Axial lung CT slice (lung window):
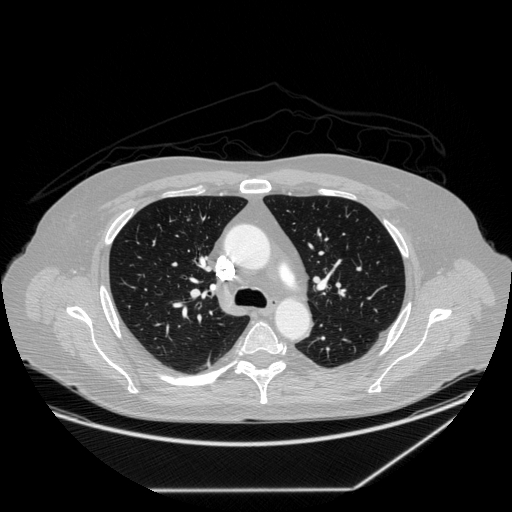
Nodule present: no